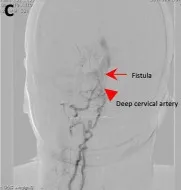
Cerebral angiography. (A-C) The angiogram showcases a fistula (red arrow) connecting the torcular herophili to the transverse-sigmoid sinuses, with blood supply from the occipital artery (red arrowhead) and the deep cervical artery (red arrowhead).
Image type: radiology (ct)